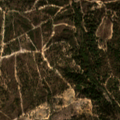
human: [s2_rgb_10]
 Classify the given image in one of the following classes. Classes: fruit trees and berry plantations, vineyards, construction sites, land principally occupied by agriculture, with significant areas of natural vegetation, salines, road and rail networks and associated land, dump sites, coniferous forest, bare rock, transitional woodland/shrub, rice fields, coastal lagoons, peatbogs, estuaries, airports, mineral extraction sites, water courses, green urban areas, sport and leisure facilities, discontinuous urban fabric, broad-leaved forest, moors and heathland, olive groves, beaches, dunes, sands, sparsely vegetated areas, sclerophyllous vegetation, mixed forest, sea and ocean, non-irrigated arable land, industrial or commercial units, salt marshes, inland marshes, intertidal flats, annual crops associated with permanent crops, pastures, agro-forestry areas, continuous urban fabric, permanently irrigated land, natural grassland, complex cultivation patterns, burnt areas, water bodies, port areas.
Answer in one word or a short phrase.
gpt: broad-leaved forest, transitional woodland/shrub